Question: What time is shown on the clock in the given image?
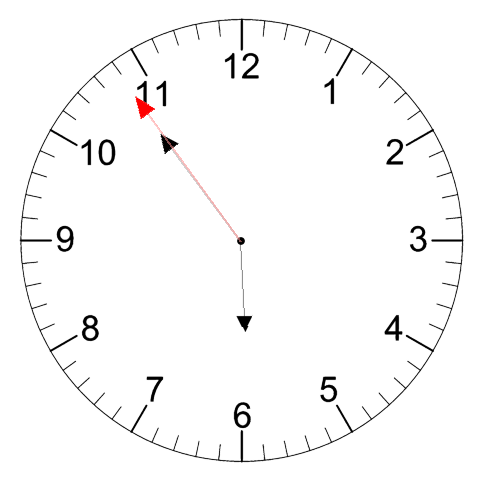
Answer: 05:53:54